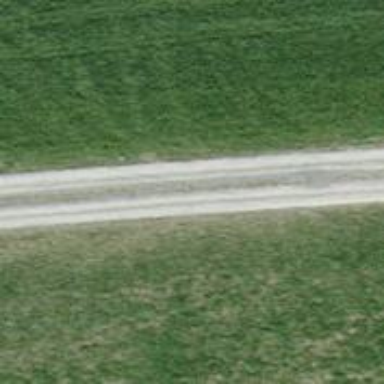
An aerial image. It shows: Compacted track with grade2 surface.